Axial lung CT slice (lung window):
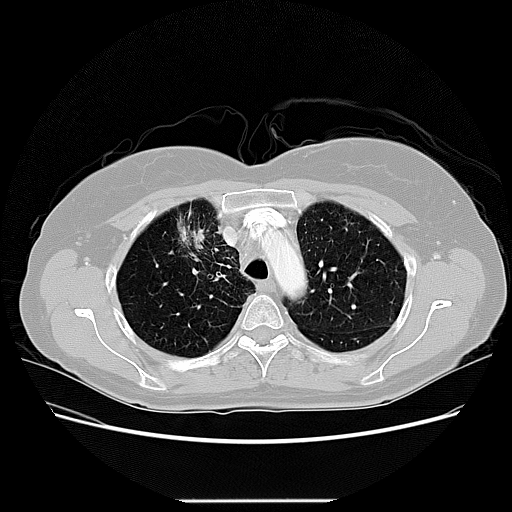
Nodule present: yes
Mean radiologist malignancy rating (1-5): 4.667